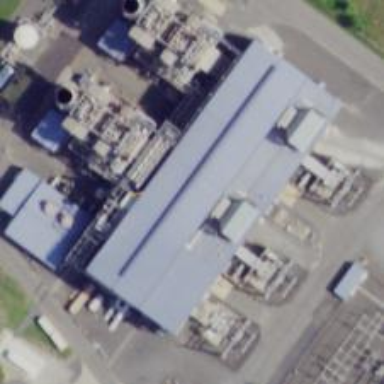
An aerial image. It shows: Gas turbine power generator.